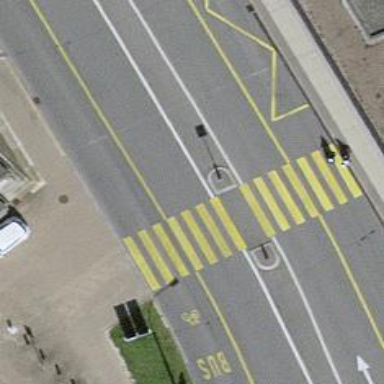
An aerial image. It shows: Asphalt tertiary road with trolley wires. The road has sidewalks on both sides and cycleway for sharing with buses.